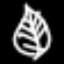
Label: leaf